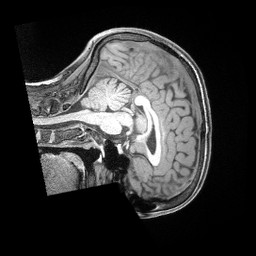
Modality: T1w
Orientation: sagittal
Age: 36
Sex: female
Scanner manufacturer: siemens
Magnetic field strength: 3 T
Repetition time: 2 s
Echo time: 0.00211 s